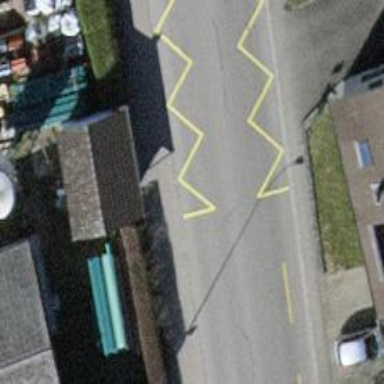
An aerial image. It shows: Public transport stop position.